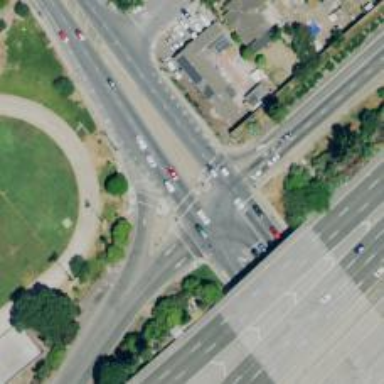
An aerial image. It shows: Solid stop line on the road.